Question: I'm using Digital Persona SDK to scan fingerprints in wsq format, for requeriment I need 512 x 512 image, the SDK only export 357 x 392 image.
The sdk provide a method to compress captured image from device in wsq format and return a byte array that I can write to disk.
-I've tried to allocate a buffer of 262144 for 512 x 512 image.
-Fill the new buffer with white pixel data each byte to value 255.
-Copy the original image buffer into the new image buffer. The original image doesn't need to be centered but it's important to make sure to copy without corrupting the image data.
To summarize I've tried to copy the old image into the upper right corner of the new image.
'''
DPUruNet.Compression.Start();
DPUruNet.Compression.SetWsqBitrate(95, 0);
Fid capturedImage = captureResult.Data;
//Fill the new buffer with white pixel data each byte to value 255.
byte[] bytesWSQ512 = new byte[262144];
for (int i = 0; i < bytesWSQ512.Length; i++)
{
bytesWSQ512[i] = 255;
}
//Compress capturedImage and get bytes (357 x 392)
byte[] bytesWSQ = DPUruNet.Compression.CompressRaw(capturedImage.Views[0].Width, capturedImage.Views[0].Height, 500, 8, capturedImage.Views[0].RawImage, CompressionAlgorithm.COMPRESSION_WSQ_NIST);
//Copy the original image buffer into the new image buffer
for (int i = 0; i < capturedImage.Views[0].Height; i++)
{
for (int j = 0; j < capturedImage.Views[0].Width; j++)
{
bytesWSQ512[i * bytesWSQ512.Length + j ] = bytesWSQ[i * capturedImage.Views[0].Width + j];
}
}
//Write bytes to disk
File.WriteAllBytes(@"C:\Users\Admin\Desktop\bytesWSQ512.wsq", bytesWSQ512);
DPUruNet.Compression.Finish();
'''
When running that snippet I get IndexOutOfRangeException, I don't know if the loop or the calculation of indexes for new array are right.
Here is a representation of what I'm trying to do.

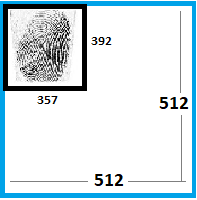
Answer: If someone is trying to achieve something like this or padding a raw image, I hope this will help.
'''
DPUruNet.Compression.
DPUruNet.Compression.SetWsqBitrate(75, 0);
Fid ISOFid = captureResult.Data;
byte[] paddedImage = PadImage8BPP(captureResult.Data.Views[0].RawImage, captureResult.Data.Views[0].Width, captureResult.Data.Views[0].Height, 512, 512, 255);
byte[] bytesWSQ512 = Compression.CompressRaw(512, 512, 500, 8, paddedImage, CompressionAlgorithm.COMPRESSION_WSQ_NIST);
'''
And the method to resize (pad) the image is:
'''
public byte[] PadImage8BPP(byte[] original, int original_width, int original_height, int desired_width, int desired_height, byte pad_color)
{
byte[] canvas_8bpp = new byte[desired_width * desired_height];
for (int i = 0; i < canvas_8bpp.Length; i++)
canvas_8bpp[i] = pad_color; //Fill background. Note this type of fill will fail histogram checks.
int clamp_y_begin = 0;
int clamp_y_end = original_height;
int clamp_x_begin = 0;
int clamp_x_end = original_width;
int pad_y = 0;
int pad_x = 0;
if (original_height > desired_height)
{
int crop_distance = (int)Math.Ceiling((original_height - desired_height) / 2.0);
clamp_y_begin = crop_distance;
clamp_y_end = original_height - crop_distance;
}
else
{
pad_y = (desired_height - original_height) / 2;
}
if (original_width > desired_width)
{
int crop_distance = (int)Math.Ceiling((original_width - desired_width) / 2.0);
clamp_x_begin = crop_distance;
clamp_x_end = original_width - crop_distance;
}
else
{
pad_x = (desired_width - original_width) / 2;
}
//We traverse the captured image (either whole image or subset)
for (int y = clamp_y_begin; y < clamp_y_end; y++)
{
for (int x = clamp_x_begin; x < clamp_x_end; x++)
{
byte image_pixel = original[y * original_width + x];
canvas_8bpp[(pad_y + y - clamp_y_begin) * desired_width + pad_x + x - clamp_x_begin] = image_pixel;
}
}
return canvas_8bpp;
}
'''